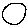
Label: circle